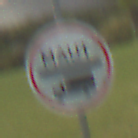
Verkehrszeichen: Mautpflicht
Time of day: MorningAfternoon
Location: Outdoor (Suburban)
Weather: PartlyCloudy
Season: NotSpecified
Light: Natural